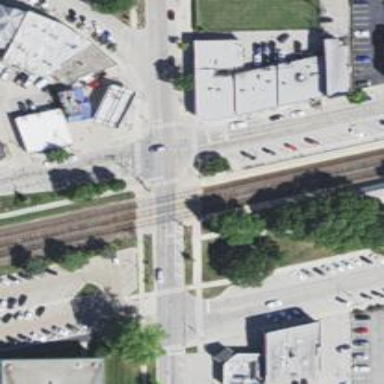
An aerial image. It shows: Railway crossing.